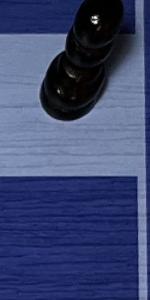
Label: Empty